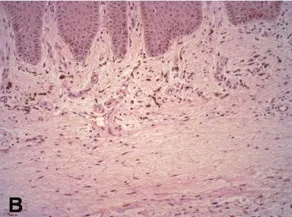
100x.
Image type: pathology (h&e)